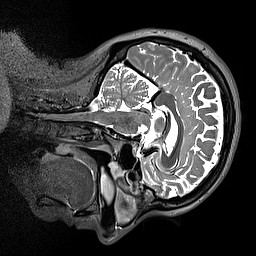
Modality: T2w
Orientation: sagittal
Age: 44
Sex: female
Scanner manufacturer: siemens
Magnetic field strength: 3 T
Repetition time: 3.2 s
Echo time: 0.412 s